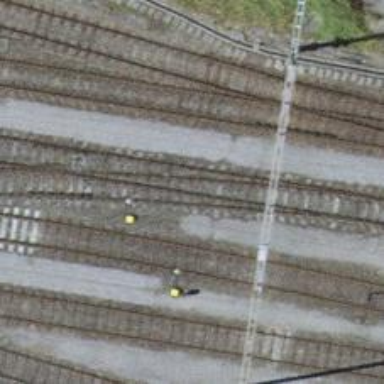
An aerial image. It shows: Railway siding with one electrified track and contact line for powering the train.